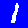
Digit: 1